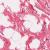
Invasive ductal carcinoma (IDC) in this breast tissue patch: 0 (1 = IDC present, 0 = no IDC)